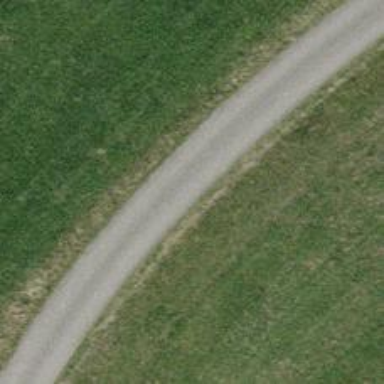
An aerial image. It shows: Asphalt track with grade1 surface.